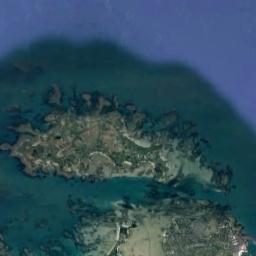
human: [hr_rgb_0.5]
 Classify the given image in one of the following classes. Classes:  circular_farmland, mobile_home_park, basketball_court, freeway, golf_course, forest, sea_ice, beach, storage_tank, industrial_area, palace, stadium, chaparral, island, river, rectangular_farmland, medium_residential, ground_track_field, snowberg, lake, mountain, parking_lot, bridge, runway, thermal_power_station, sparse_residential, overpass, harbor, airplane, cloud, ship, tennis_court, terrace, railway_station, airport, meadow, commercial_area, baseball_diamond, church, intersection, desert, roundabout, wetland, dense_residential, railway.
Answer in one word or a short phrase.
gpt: island